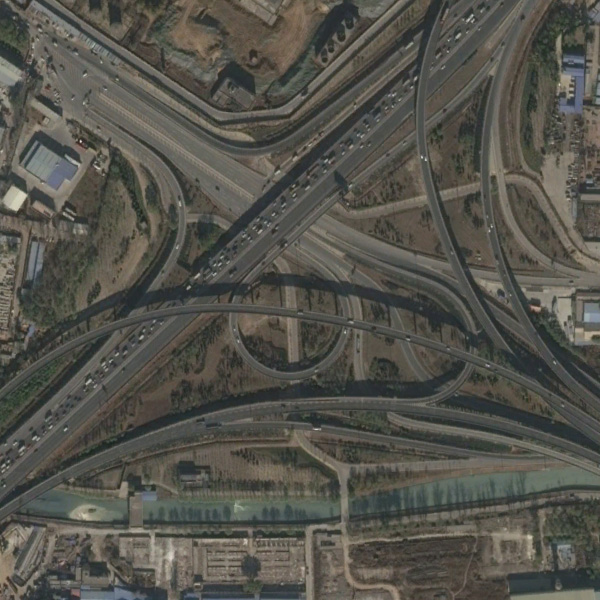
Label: Viaduct